Interaction volume radius: 5 \u00c5
Interaction volume height: 20 \u00c5
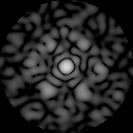
Disorder parameter: 0.7105